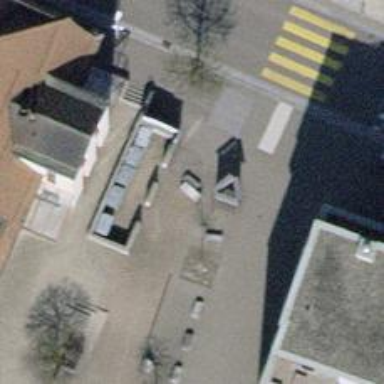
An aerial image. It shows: Bollard.